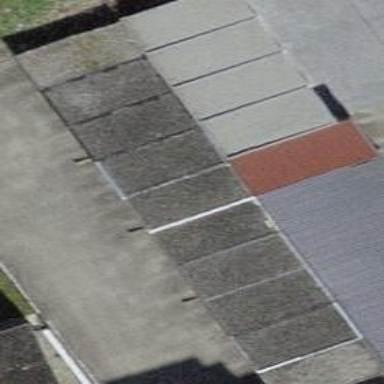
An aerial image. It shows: Garage building.